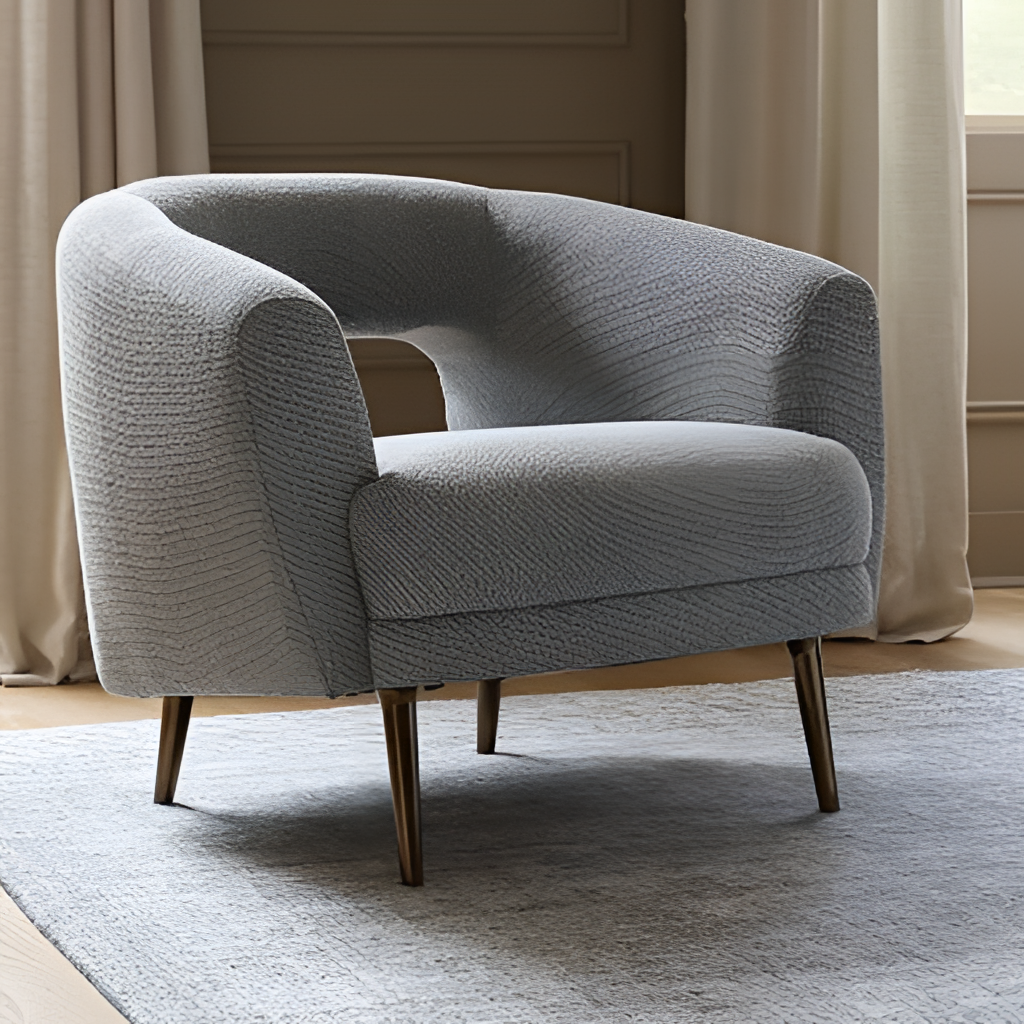
fabric armchair, living room, modern, wood flooring, with plank pattern, beige paint wallpaper, with solid pattern